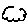
Label: cloud